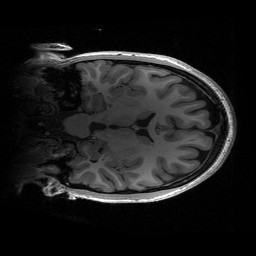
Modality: T1w
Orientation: coronal
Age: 16
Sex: female
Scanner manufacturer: siemens
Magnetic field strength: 3 T
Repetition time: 2.53 s
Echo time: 0.00297 s